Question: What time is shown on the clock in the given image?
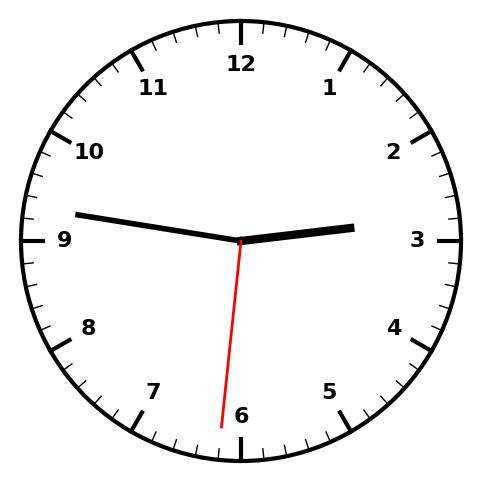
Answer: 02:46:31